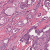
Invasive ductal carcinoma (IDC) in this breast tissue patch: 0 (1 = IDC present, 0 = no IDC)